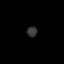
Tissue: skin
Cell type: Epithelial cells
Senescence score: 0.2511
Nuclear area (px): 106
Mean DAPI intensity: 53.557